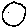
Label: moon